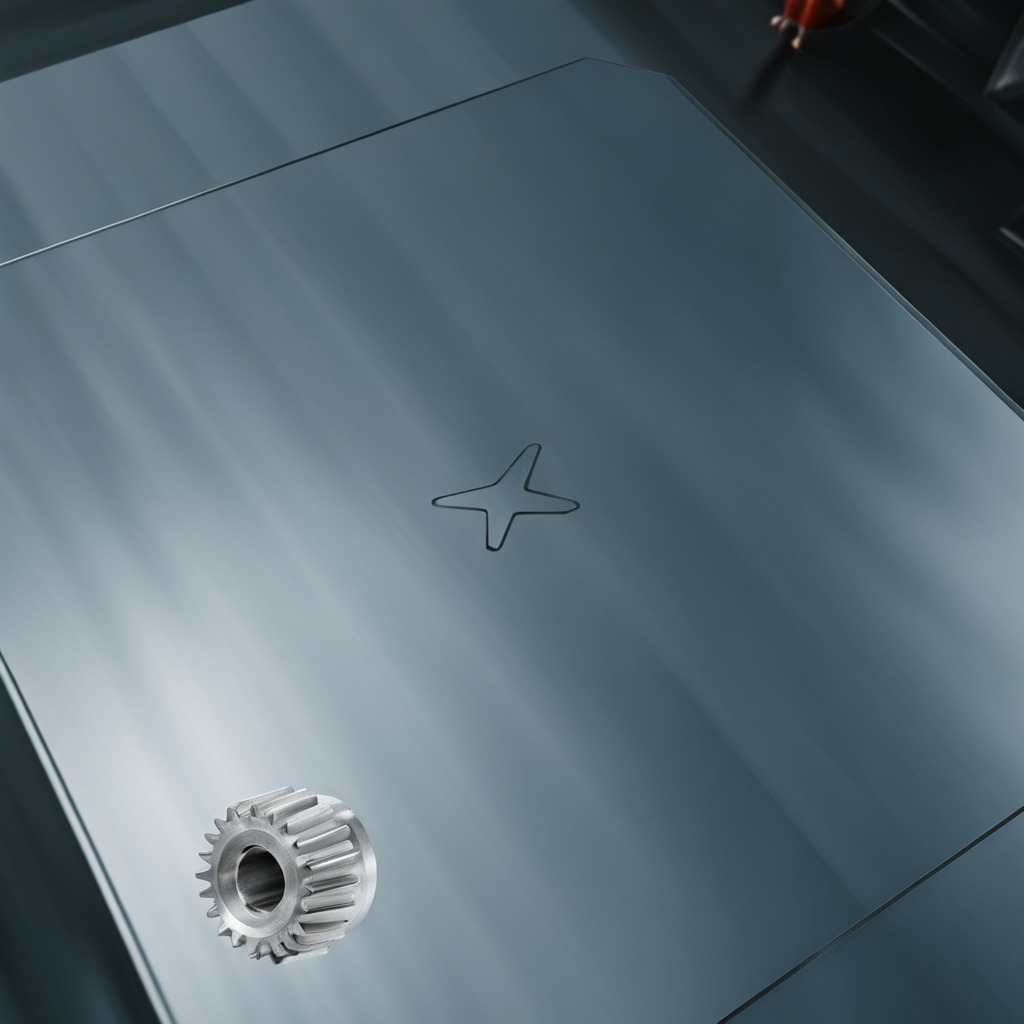
A steel gear with teeth lies on a toolbox surface in an airplane hangar workshop 8K.